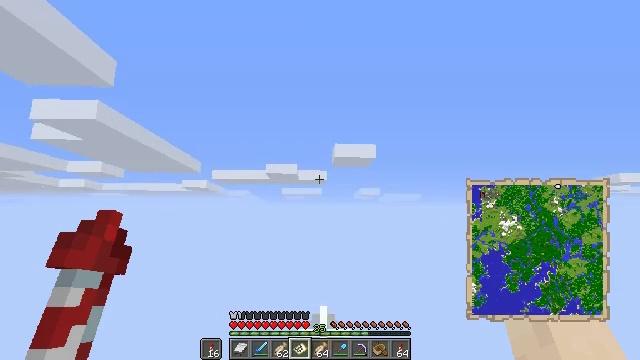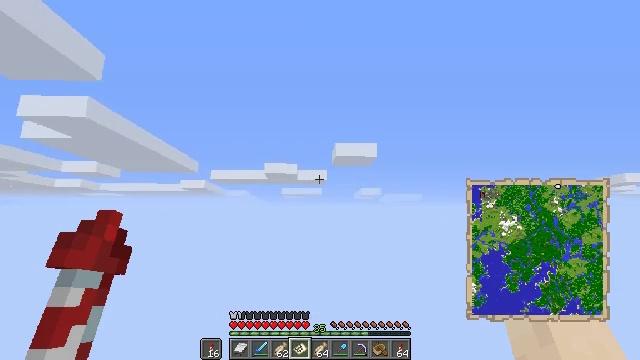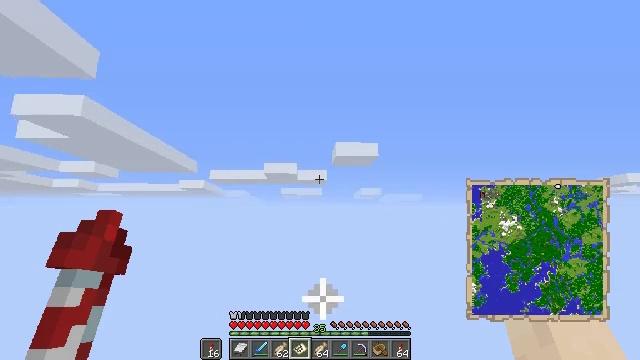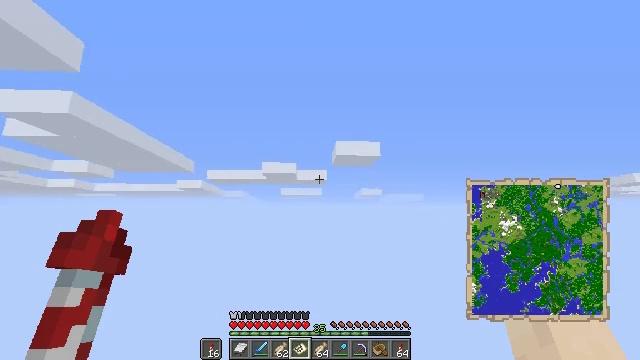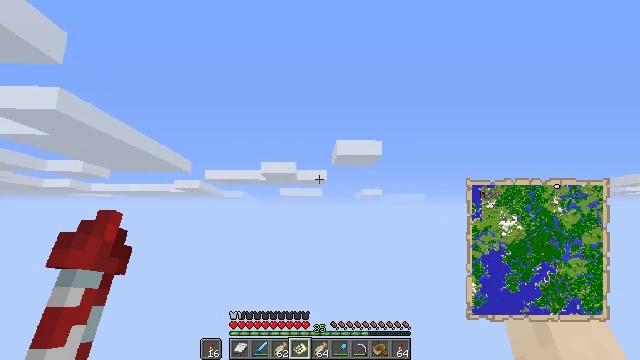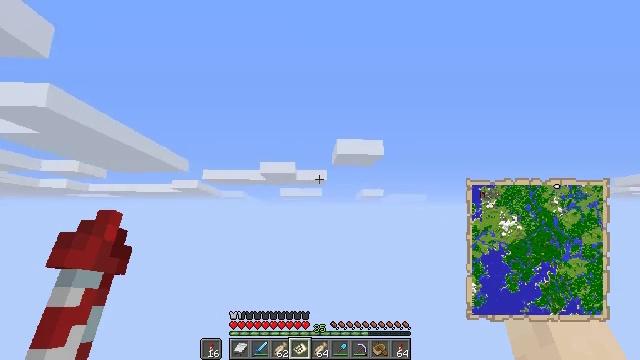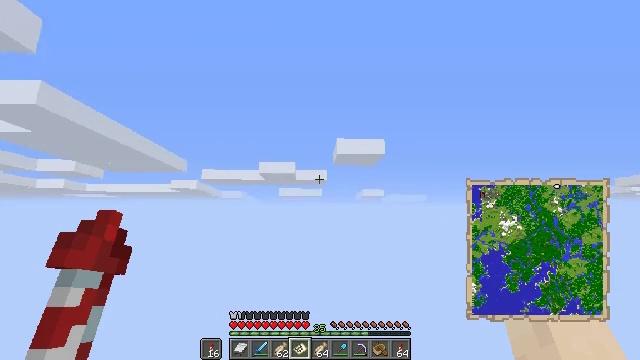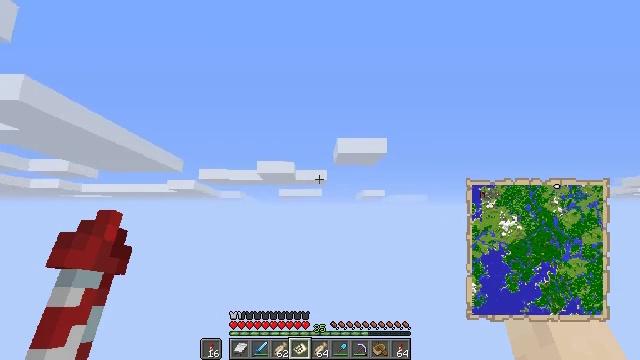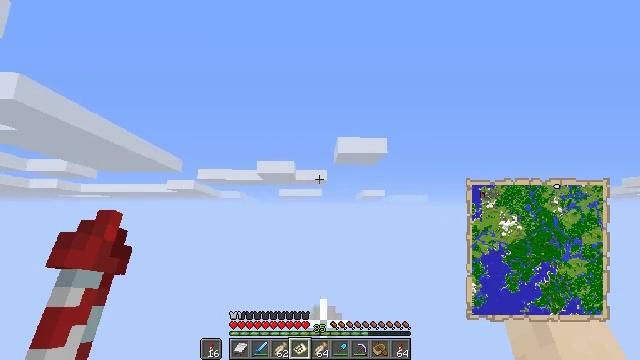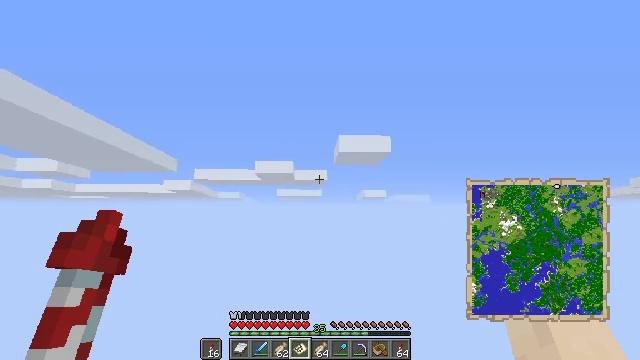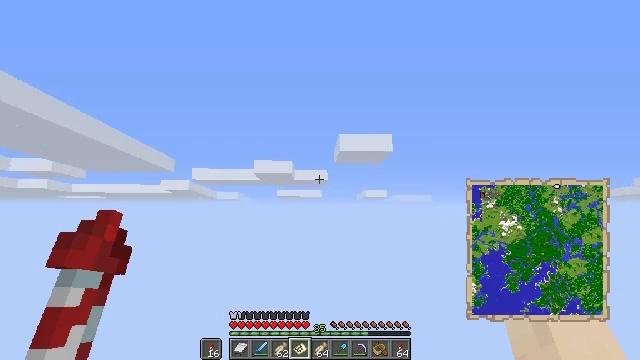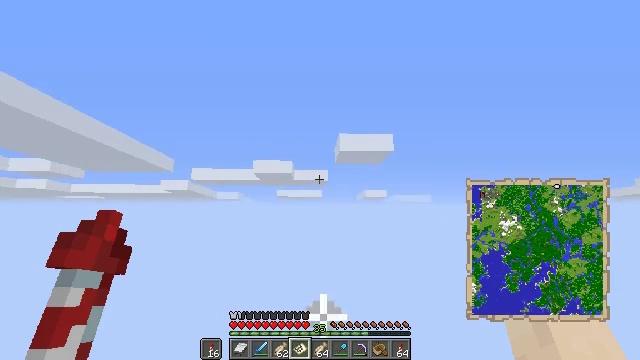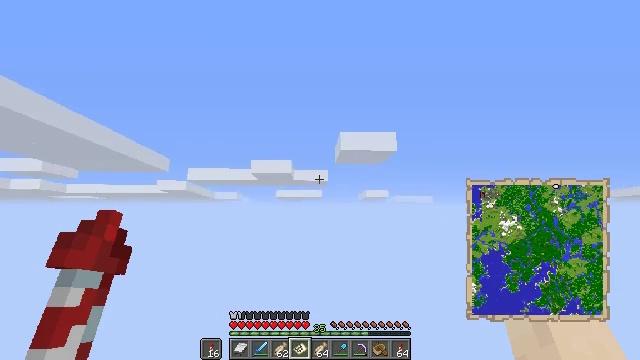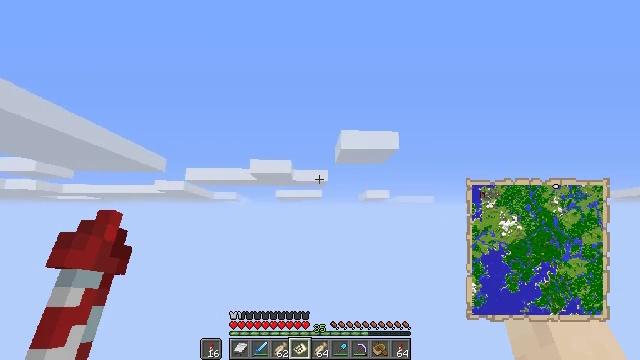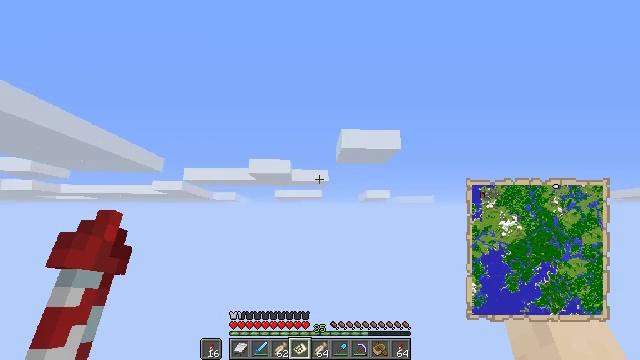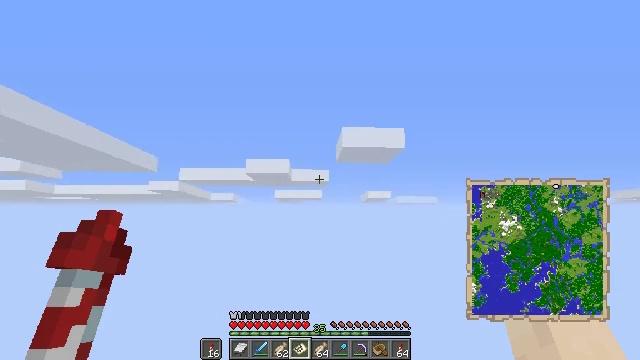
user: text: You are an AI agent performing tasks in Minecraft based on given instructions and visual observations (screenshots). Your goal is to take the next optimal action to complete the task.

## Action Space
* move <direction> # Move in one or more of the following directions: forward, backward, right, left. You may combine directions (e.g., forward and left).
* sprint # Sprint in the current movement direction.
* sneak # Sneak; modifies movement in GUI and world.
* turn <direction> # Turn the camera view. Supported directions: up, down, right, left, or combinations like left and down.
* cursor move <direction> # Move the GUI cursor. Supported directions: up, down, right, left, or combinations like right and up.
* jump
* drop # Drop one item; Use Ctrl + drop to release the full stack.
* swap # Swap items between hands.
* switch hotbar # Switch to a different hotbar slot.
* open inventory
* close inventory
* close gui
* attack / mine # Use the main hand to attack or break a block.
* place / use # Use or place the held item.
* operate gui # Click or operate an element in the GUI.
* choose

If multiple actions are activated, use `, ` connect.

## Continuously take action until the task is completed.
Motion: motion action
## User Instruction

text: Use paper and a compass to craft a map.
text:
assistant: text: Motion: no_op
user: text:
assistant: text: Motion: no_op
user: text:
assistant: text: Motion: no_op
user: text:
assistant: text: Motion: no_op
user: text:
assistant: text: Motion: no_op
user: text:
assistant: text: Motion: no_op
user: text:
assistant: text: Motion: no_op
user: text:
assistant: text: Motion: no_op
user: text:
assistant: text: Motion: no_op
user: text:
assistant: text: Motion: no_op
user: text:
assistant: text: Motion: no_op
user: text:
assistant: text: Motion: no_op
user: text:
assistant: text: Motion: no_op
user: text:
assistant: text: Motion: no_op
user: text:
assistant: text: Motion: no_op
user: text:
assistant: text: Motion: no_op
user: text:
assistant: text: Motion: no_op
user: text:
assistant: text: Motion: no_op
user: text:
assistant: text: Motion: no_op
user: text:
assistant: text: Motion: no_op
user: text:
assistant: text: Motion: no_op
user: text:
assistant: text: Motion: no_op
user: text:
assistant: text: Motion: no_op
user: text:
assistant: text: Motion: no_op
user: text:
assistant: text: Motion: no_op
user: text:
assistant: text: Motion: no_op
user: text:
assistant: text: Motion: no_op
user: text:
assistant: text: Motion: no_op
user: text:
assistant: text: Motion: no_op
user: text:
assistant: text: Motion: no_op